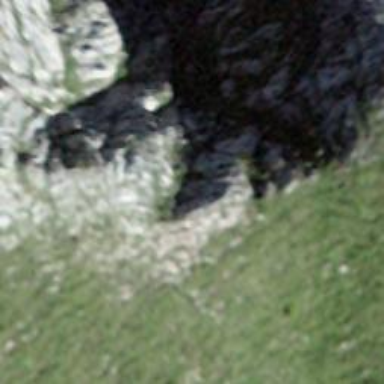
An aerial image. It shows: Natural cliff.